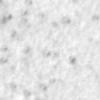
Label: no_change